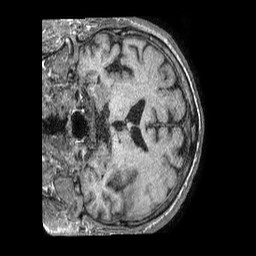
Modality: T1w
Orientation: coronal
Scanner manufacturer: philips
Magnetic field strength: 1.5 T
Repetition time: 0.007728 s
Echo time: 0.003524 s